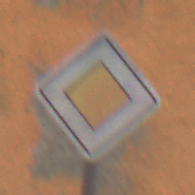
Verkehrszeichen: Vorfahrtsstrasse
Umgebung: Outdoor, Urban
Tageszeit: Midday
Wetter: Overcast
Licht: Natural
Jahreszeit: NotSpecified
Kontrast: LowContrast